Question: I am using plot_surface to create the following graph
'''
surf = ax.plot_surface(X, Y, Z, rstride=1, cstride=1, cmap=cm.jet,
linewidth=0, antialiased=True, shade=False)
'''

I want to be able to add in some indication of where the z-axis zero-plane intersects the surface. That is every point on the surface which is Am3+Ae3 = 0 or nearest Am3+Ae3 = 0.
Is there some function that will do this in matplotlib, or perhaps some way to make cmap show a very defined black around that zero value?
Thanks for any help.
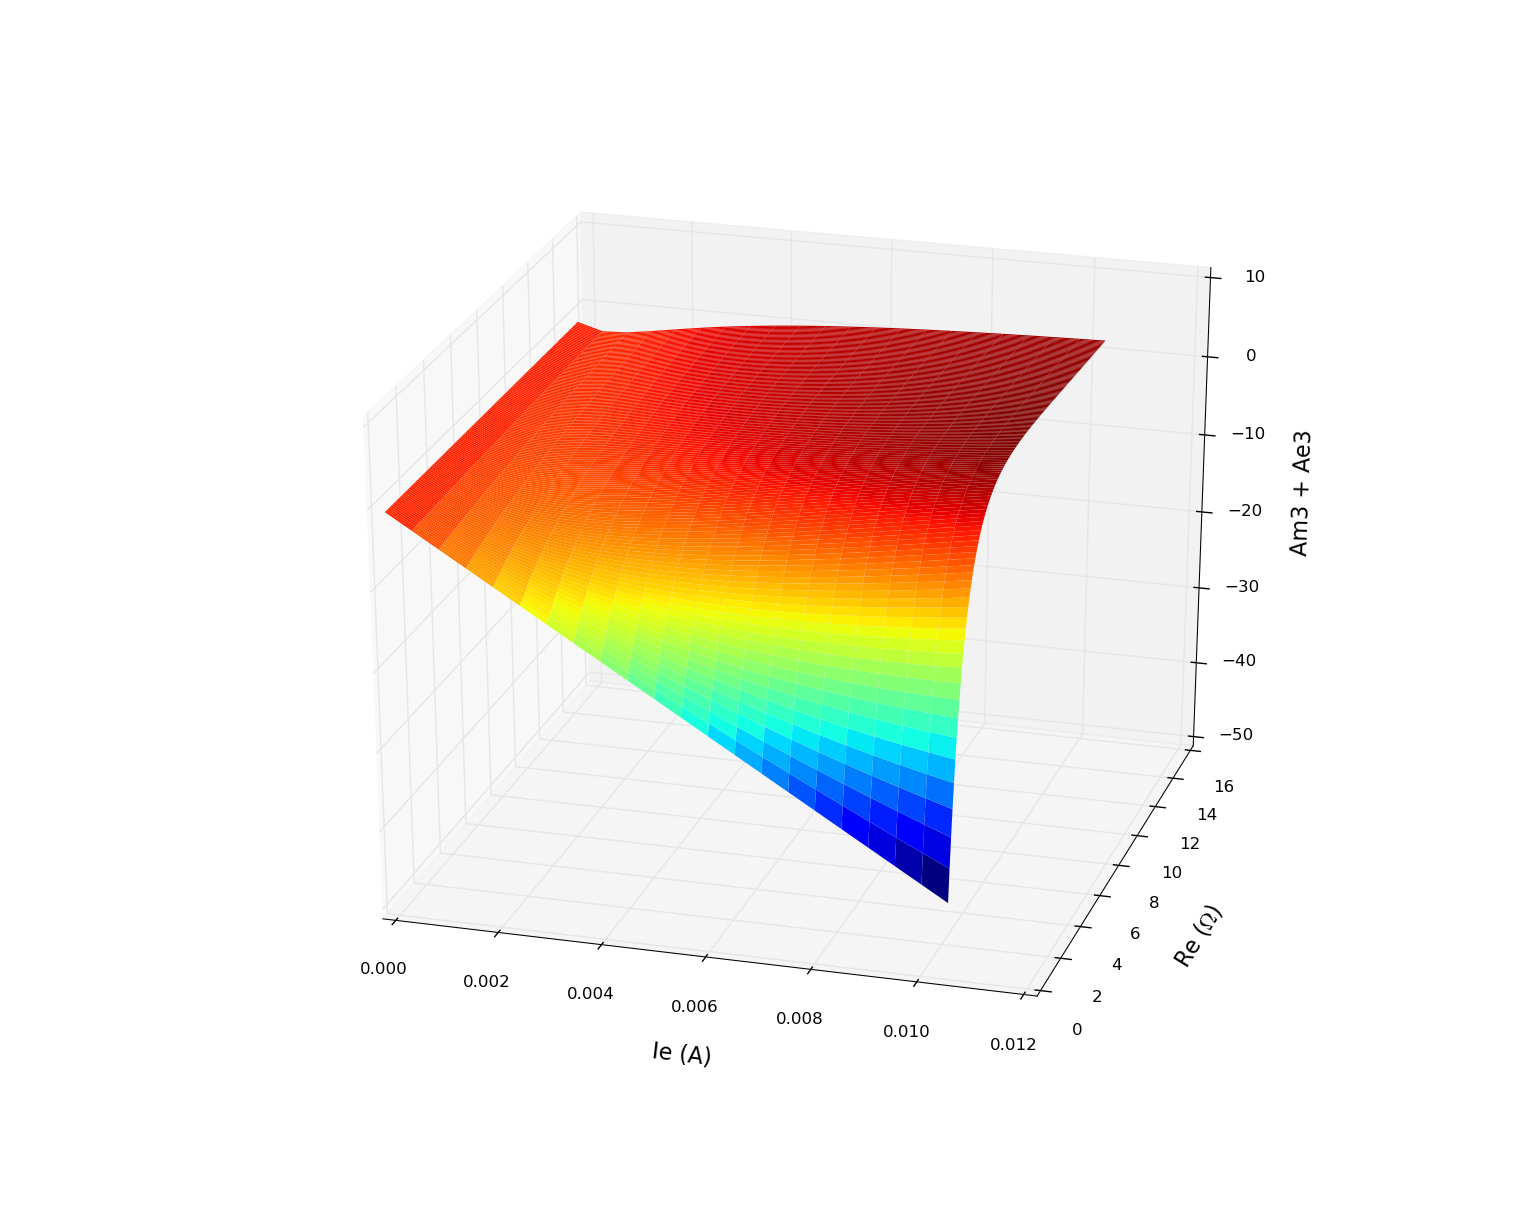
Answer: You have hit a limitation of matplotlib, it draws in layers so you can't automatically have intersections of surfaces in 3D (yet). You can fake it by hand (see <URL>
You can definitely do this with color map, but requires a bit of work (see <URL>.